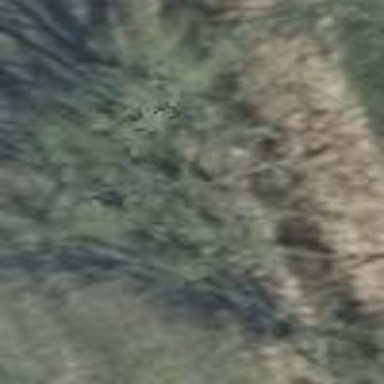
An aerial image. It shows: Patch of scrub vegetation.